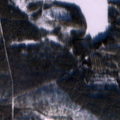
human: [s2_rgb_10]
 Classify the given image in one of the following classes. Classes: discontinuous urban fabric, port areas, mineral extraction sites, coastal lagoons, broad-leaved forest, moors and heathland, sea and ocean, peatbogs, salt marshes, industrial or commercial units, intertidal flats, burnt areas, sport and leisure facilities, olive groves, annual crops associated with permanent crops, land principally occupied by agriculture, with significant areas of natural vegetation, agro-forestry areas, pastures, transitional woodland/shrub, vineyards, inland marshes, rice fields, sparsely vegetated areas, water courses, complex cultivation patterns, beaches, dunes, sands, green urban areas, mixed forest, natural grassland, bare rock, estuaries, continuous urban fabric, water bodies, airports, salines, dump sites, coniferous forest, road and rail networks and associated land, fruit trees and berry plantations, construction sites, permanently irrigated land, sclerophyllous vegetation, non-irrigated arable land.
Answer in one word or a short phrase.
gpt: coniferous forest, mixed forest